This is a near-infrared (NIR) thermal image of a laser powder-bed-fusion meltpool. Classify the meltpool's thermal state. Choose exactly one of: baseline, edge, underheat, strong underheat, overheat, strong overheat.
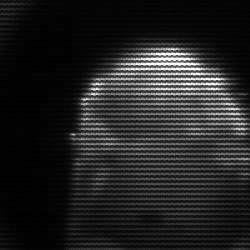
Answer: strong underheat